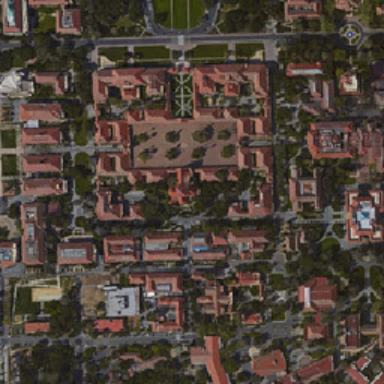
There is a school next to the road .